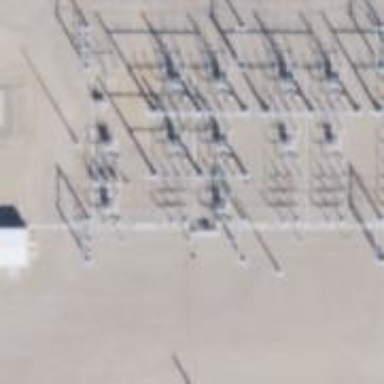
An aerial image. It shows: Switch used for power control.